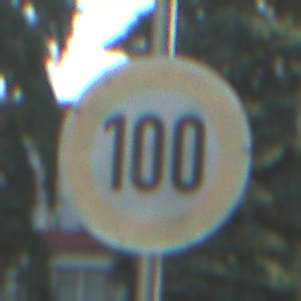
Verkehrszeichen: Geschwindigkeit100
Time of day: SunriseSunset
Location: Outdoor (Suburban)
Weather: PartlyCloudy
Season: NotSpecified
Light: Natural